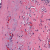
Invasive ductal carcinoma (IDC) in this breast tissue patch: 0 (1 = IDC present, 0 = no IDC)